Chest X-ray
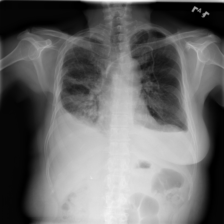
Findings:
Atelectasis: negative
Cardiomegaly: negative
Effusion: positive
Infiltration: positive
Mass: negative
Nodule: negative
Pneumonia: negative
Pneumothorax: negative
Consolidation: negative
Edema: negative
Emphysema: negative
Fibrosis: negative
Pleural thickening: negative
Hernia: negative